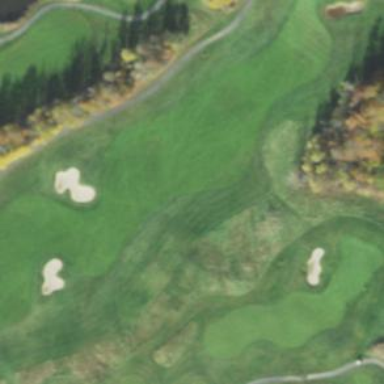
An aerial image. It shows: Scenic golf fairway.